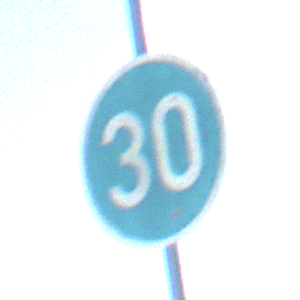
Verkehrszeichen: VorgeschriebeneMindestgeschwindigkeit
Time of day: Night
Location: Outdoor (Nature)
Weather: PartlyCloudy
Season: NotSpecified
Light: Natural